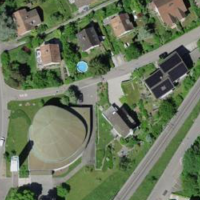
EUNIS habitat code: 55
Species observed at this site:
Lamium galeobdolon